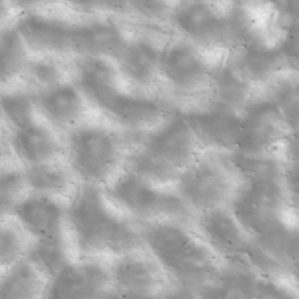
Label: non_frost